Aerial crown-view tile of a tropical tree (Barro Colorado Island, Panama), acquired 20241216:
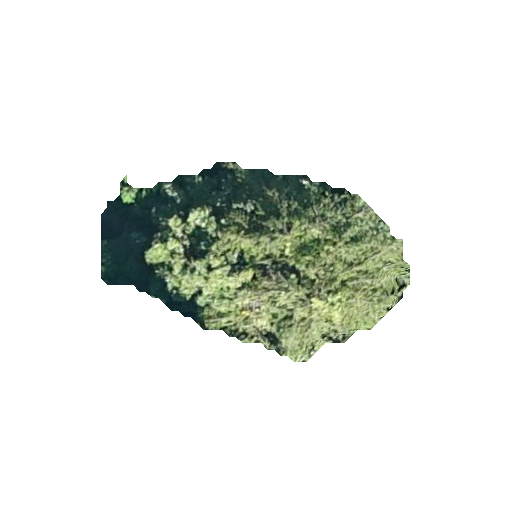
Species: Quararibea stenophylla
GBIF accepted scientific name: Quararibea stenophylla
Crown area: 60.677 m²